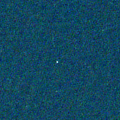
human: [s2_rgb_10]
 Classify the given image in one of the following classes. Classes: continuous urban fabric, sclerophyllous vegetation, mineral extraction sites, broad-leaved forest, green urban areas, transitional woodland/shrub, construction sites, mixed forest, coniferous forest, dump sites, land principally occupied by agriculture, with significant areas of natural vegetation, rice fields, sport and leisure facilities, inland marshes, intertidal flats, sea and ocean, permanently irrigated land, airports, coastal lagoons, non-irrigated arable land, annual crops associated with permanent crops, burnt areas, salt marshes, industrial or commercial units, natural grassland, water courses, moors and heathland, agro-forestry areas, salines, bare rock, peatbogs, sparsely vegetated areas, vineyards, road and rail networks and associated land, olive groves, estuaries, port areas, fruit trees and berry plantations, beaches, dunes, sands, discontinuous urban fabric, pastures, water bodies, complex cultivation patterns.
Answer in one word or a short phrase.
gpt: sea and ocean